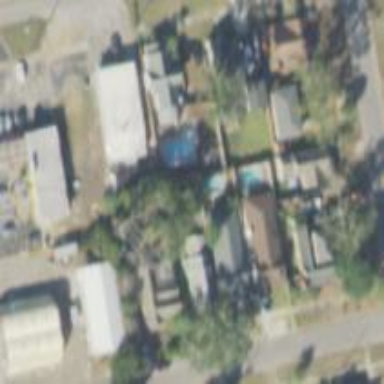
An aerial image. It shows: This residential area consists of single-family homes.